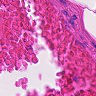
Metastatic tissue present: no